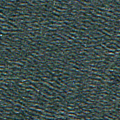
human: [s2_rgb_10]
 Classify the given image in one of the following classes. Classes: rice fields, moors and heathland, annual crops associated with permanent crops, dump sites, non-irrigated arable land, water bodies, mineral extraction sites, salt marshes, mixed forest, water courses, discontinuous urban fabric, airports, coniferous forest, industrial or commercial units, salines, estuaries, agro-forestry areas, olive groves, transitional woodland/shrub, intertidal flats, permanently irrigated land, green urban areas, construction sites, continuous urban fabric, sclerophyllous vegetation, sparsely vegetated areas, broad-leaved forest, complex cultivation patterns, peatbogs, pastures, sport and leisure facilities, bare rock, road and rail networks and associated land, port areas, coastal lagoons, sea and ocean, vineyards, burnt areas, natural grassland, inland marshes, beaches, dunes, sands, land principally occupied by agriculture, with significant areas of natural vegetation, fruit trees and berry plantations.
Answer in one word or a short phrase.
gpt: sea and ocean